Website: macys
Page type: customer-info-address
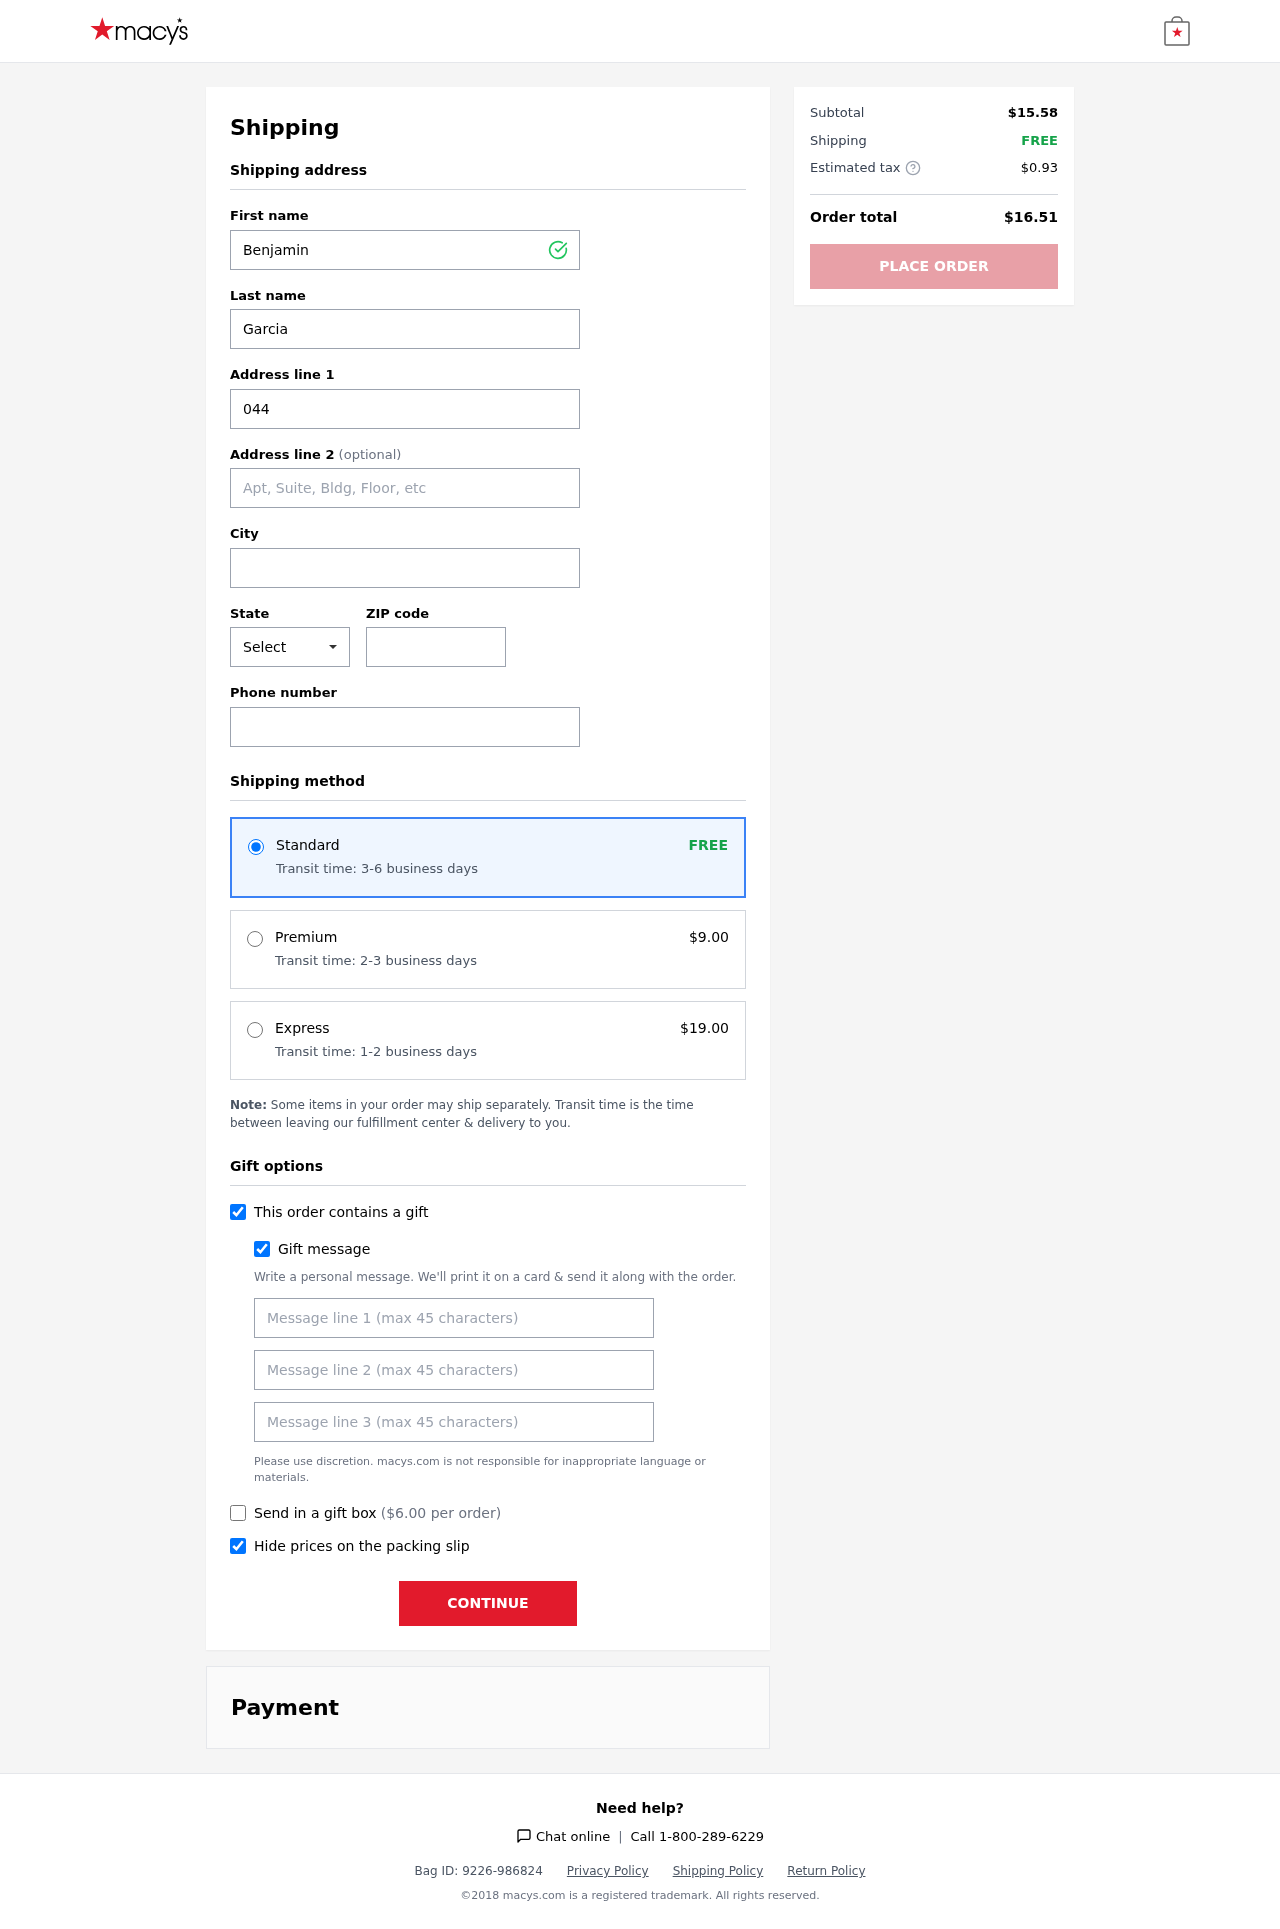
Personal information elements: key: PII_CITY
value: East Tiffany
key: PII_FIRSTNAME
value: Benjamin
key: PII_GIFT_MESSAGE
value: Hey Joseph! I came across this mixed berry psyllium husk powder and thought of you—perfect for those morning smoothies we both love. Hope it adds a little something special to your day! Benjamin
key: PII_LASTNAME
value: Garcia
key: PII_PHONE
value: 7674267364
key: PII_POSTCODE
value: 98182
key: PII_STATE_ABBR
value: IL
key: PII_STREET
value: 044 Elijah Trace
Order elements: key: ORDER_SHIPPING_STANDARD
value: FREE
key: ORDER_SHIPPING_STANDARD_TIME
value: Transit time: 3-6 business days
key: ORDER_SHIPPING_PREMIUM
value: $9.00
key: ORDER_SHIPPING_PREMIUM_TIME
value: Transit time: 2-3 business days
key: ORDER_SHIPPING_EXPRESS
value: $19.00
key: ORDER_SHIPPING_EXPRESS_TIME
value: Transit time: 1-2 business days
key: ORDER_GIFT_BOX_FEE
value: $6.00
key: ORDER_SUBTOTAL
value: $15.58
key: ORDER_SHIPPING_COST
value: FREE
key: ORDER_TAX
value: $0.93
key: ORDER_TOTAL
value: $16.51